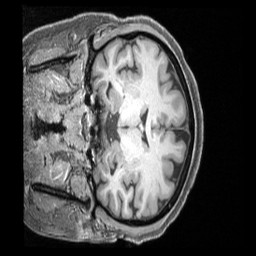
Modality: T1w
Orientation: coronal
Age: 30
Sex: female
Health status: ill
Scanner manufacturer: siemens
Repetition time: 2.4 s
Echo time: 0.00231 s